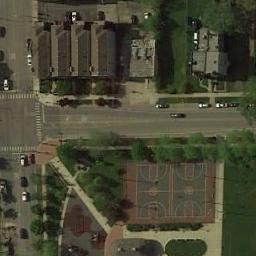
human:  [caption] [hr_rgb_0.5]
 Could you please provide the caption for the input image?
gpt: There are two basketball courts in the middle of grass next to a road .

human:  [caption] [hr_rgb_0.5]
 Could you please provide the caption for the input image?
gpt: Two basketball courts surrounded by some trees and a crossroads beside .

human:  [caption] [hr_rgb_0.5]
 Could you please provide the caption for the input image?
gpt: The basketball court on the lawn and the residential area are separated by a road,With some trees nearby .

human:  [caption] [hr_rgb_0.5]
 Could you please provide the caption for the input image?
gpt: There is a row of houses opposite the basketball court .

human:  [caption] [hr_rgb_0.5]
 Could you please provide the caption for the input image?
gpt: Many trees are near two basketball courts .